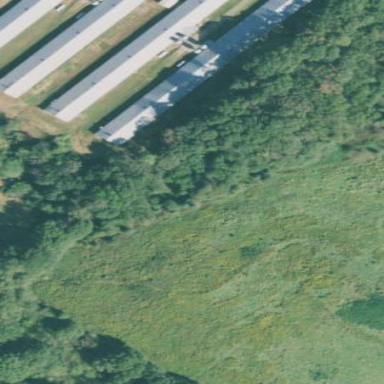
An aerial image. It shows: Poultry house.